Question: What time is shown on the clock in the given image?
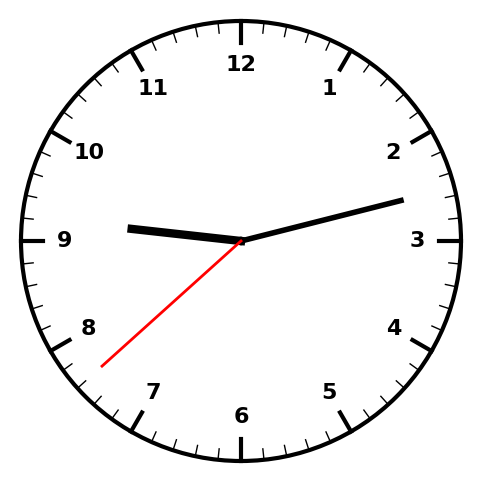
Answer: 09:12:38